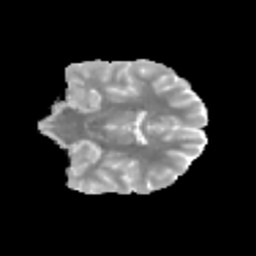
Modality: MD
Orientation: coronal
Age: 14
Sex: female
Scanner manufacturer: siemens
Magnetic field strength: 3 T
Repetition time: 3.8 s
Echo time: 0.07 s